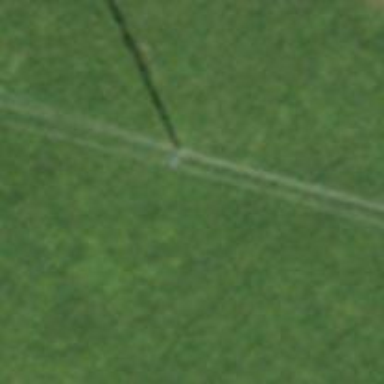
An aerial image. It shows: Power pole.